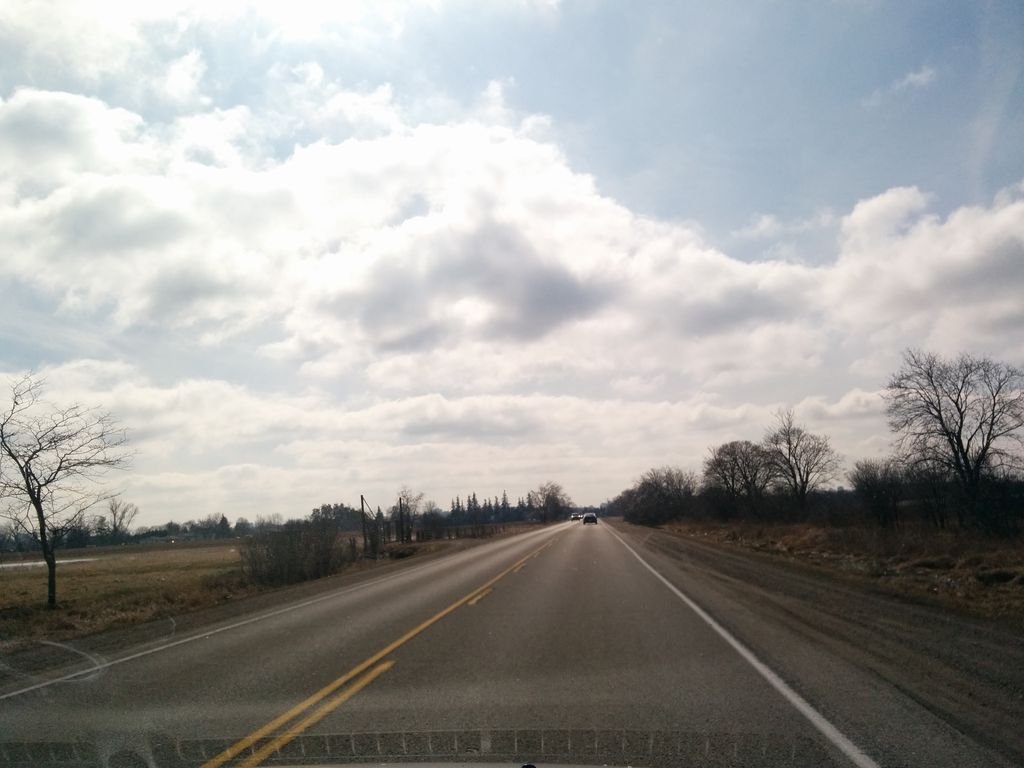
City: kitchener-waterloo